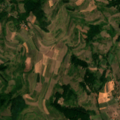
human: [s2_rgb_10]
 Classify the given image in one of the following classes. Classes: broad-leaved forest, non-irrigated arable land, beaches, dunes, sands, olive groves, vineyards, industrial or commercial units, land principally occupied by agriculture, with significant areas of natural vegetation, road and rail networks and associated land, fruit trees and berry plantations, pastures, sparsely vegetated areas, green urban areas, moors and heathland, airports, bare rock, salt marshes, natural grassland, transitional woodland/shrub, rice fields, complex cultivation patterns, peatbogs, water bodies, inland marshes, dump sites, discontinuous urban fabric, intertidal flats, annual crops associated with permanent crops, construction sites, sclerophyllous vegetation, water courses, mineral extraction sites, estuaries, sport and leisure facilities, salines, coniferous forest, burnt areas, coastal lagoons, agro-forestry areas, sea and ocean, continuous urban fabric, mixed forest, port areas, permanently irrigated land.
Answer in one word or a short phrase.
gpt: complex cultivation patterns, land principally occupied by agriculture, with significant areas of natural vegetation